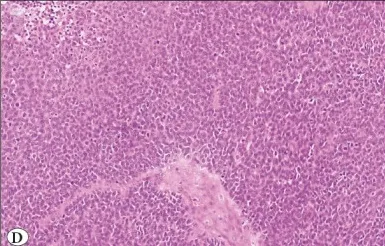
D) Brisk mitotic activity is visible (H&E; x400).
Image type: pathology (h&e)